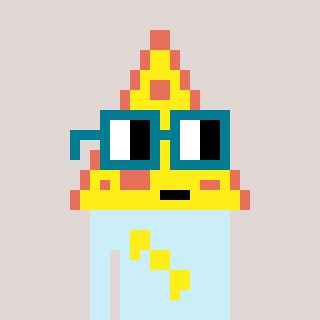
a pixel art character with square dark green glasses, a pizza-shaped head and a cold-colored body on a warm background